Here is the time-frequency representation (spectrogram) of a rolling-element bearing's vibration measurement. Determine the bearing's health state. Answer with exactly one of: normal, inner_race, outer_race, ball.
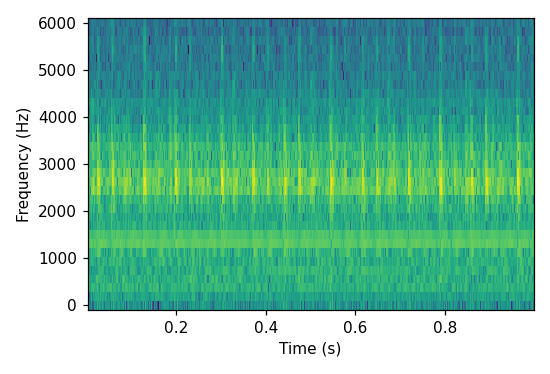
Answer: inner_race